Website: crate-barrel
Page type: billing-address
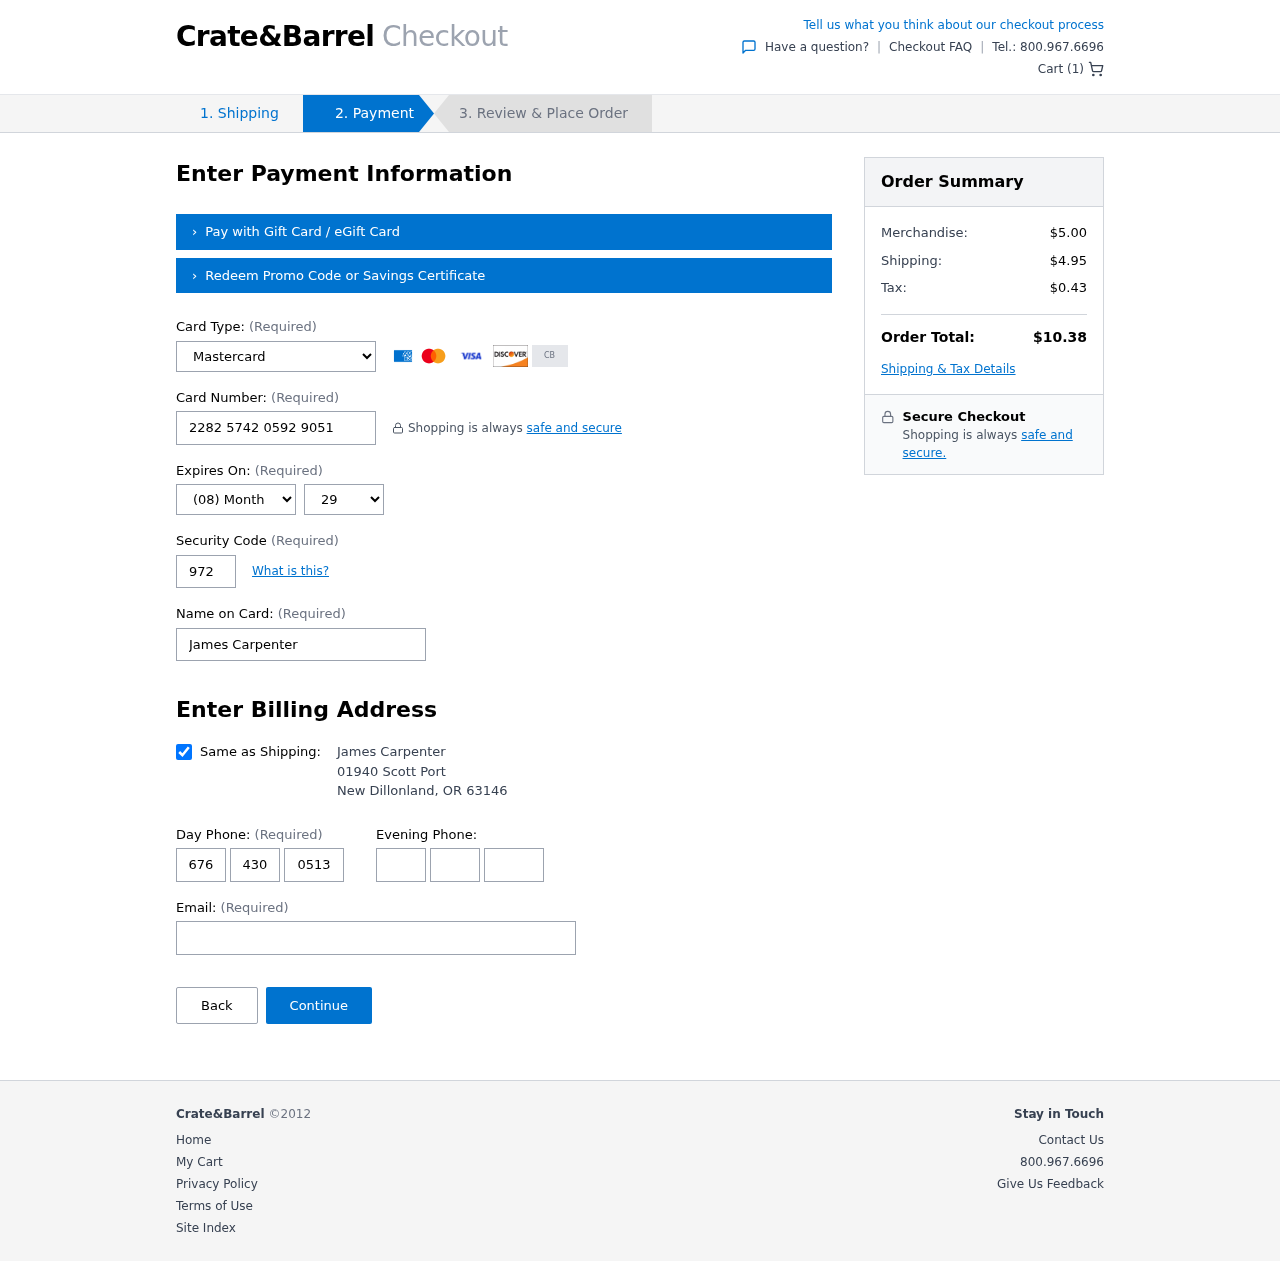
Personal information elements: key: PII_CARD_CVV
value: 972
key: PII_CARD_EXPIRY_MONTH
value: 08
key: PII_CARD_EXPIRY_YEAR
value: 29
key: PII_CARD_NUMBER
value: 2282 5742 0592 9051
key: PII_CARD_TYPE
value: Mastercard
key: PII_CITY
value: New Dillonland
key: PII_EMAIL
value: james_carpenter@gmail.com
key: PII_FULLNAME
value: James Carpenter
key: PII_PHONE_AREA
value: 676
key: PII_PHONE_PREFIX
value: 430
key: PII_PHONE_SUFFIX
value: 0513
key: PII_POSTCODE
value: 63146
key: PII_STATE_ABBR
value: OR
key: PII_STREET
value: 01940 Scott Port
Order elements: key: ORDER_NUM_ITEMS
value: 1
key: ORDER_SUBTOTAL
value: $5.00
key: ORDER_SHIPPING_COST
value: $4.95
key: ORDER_TAX
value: $0.43
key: ORDER_TOTAL
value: $10.38